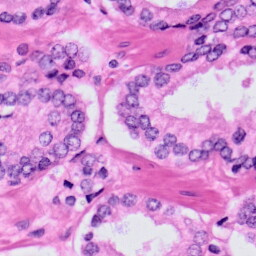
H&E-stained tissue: Prostate